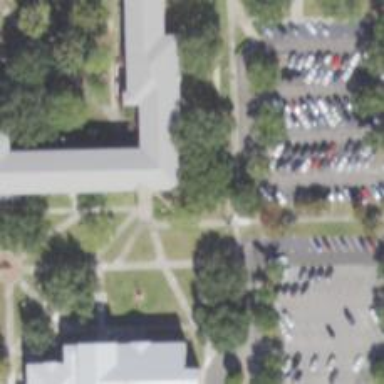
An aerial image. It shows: College building.